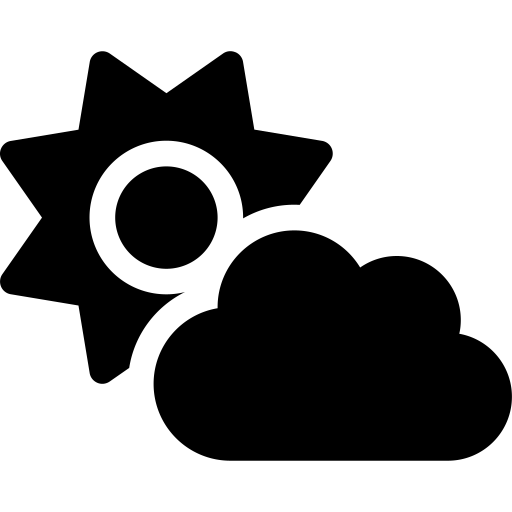
Tags: icon, FontAwesome, fa-icon, solid, cloud, sun